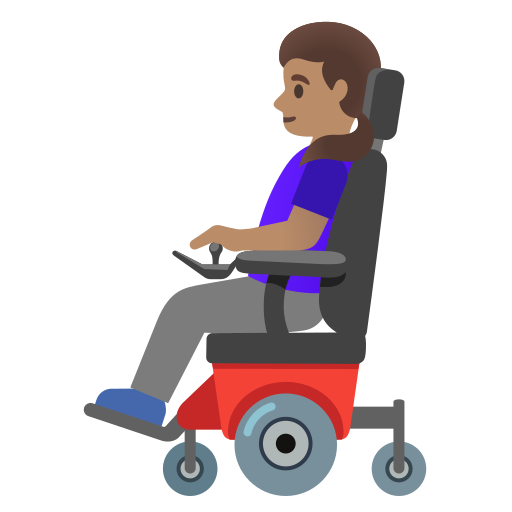
Emoji: 👩🏽‍🦼